Question: I have added several custom icons to my buttons, and they work fine if I view them in a browser, but after I loaded it in Xcode using PhoneGap, they aren't shown anymore. There is simply just round circles and the images are not shown.
I have made sure the images are added to the solution, but do I need to somehow configure them to be embedded in the application?

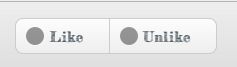
Answer: I found the error. I used to using absolute image paths, but this can't be done in PhoneGap. I changed the paths to be relative, and then it worked.